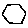
Label: hexagon